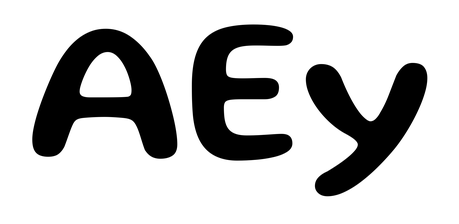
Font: Gluten_Medium